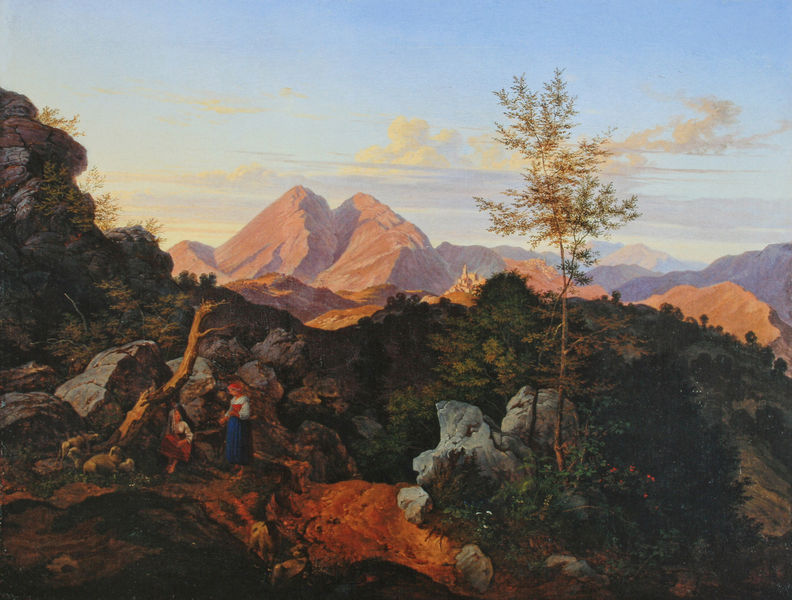
Titel: Abend in den Apenninen
Künstler: Adrian Ludwig Richter
Standort: Essen
Institution: Museum Folkwang
Schlagwörter: baum, berg, blau, felsen, gemälde, gestein, himmel, laub, schatten, wolken, bäume, frauen, grün, landschaft, menschen, mädchen, ocker, blumen, braun, femmes, grau, hintergrund, licht, orange, schwarz, ausblick, rot, weg, malerei, stein, steine, öl, dämmerung, erde, gräser, horizont, natur, sonnenaufgang, büsche, sonne, sträucher, boden, gold, kind, schön, wald, anhöhe, abhang, mittag, nachmittag, berge, gebirge, gipfel, sonnenuntergang, violett, herde, vegetation, steil, spazieren, figuren, romantik, abendrot, abendstimmung, village, spaziergang, wandern, moos, leinwand, romantisch, karg, vue, femme, fleurs, lumière, schafe, romantisme, arbre, soleil, ciel, nature, paysage, peinture, morgenröte, montagne, ziegen, paysanne, nuage, weitblick, rochers, arbres, rocher, biches, chemin, animaux, buisson, forêt, wunderschön, bergpanorama, abri, filles, bergère, gipefö, schäferinnen, été, coucher soleil, bergères, roche, mont, moutons, coucher, 19. jahrhundert, vues, caillou, gewähs, paysane, berg baum himmel